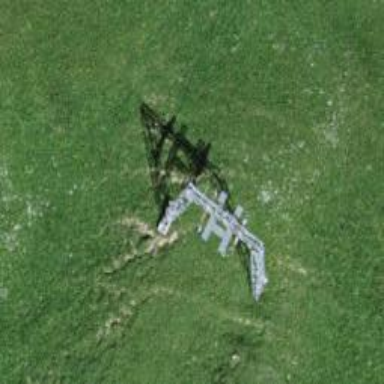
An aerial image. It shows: Pylon for aerialway.